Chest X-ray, AP view. Patient: 14 years old, sex M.
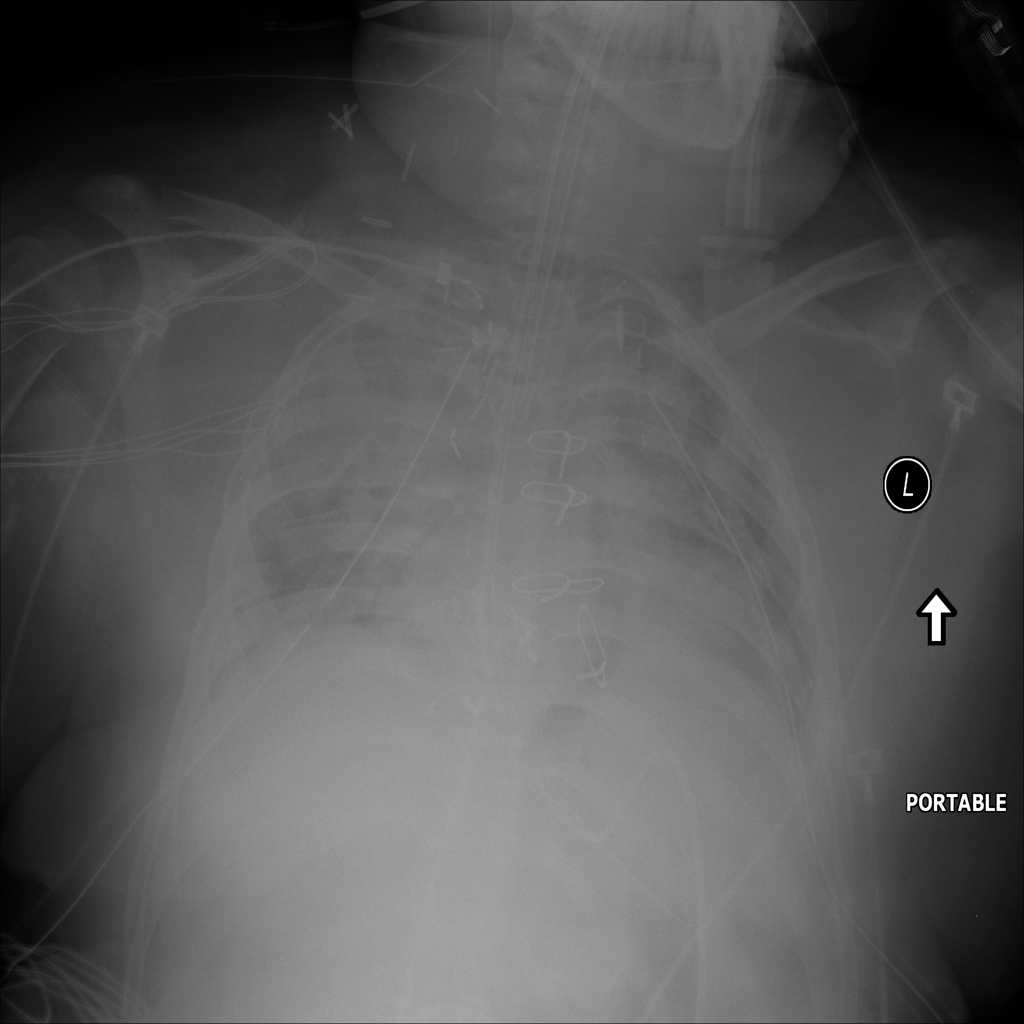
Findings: Infiltration